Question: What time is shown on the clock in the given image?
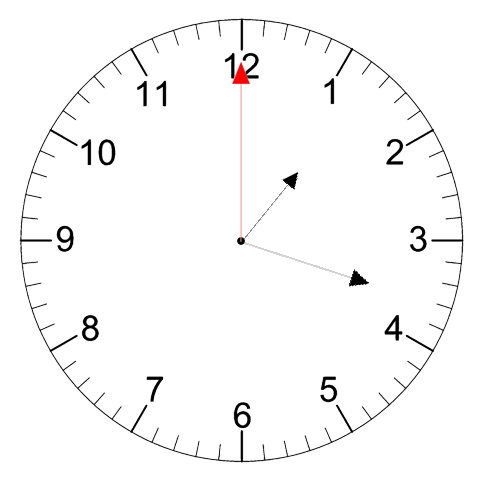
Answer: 01:18:00